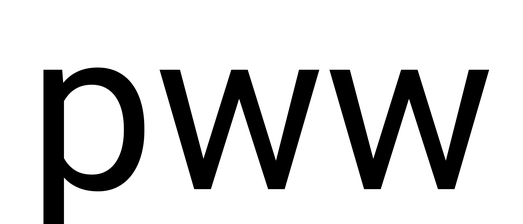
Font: Roboto_Regular